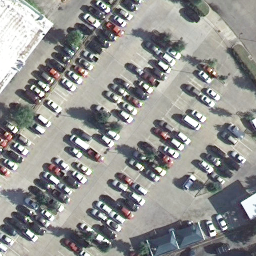
Label: parking lot